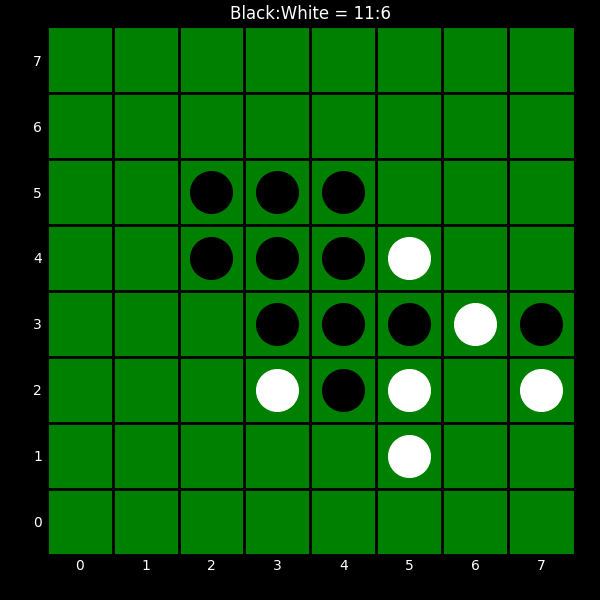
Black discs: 11
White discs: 6